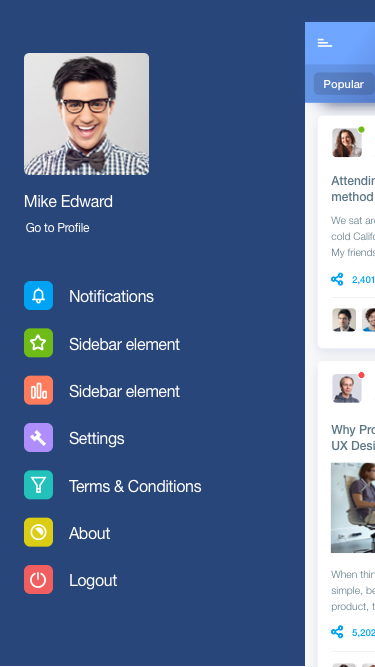
Text in this UI design:
Mike Edward
Go to Profile
Notifications
Sidebar element
Sidebar element
Settings
Terms & Conditions
About
Logout